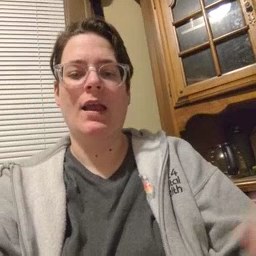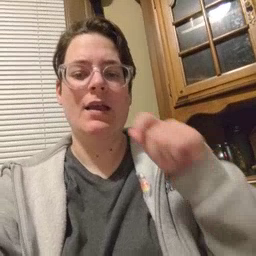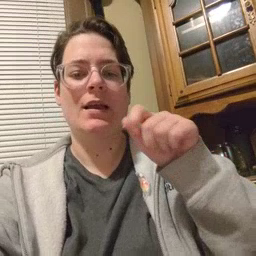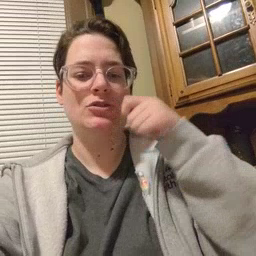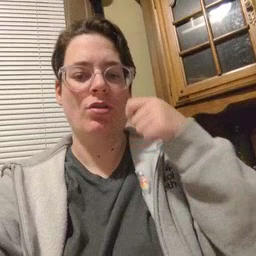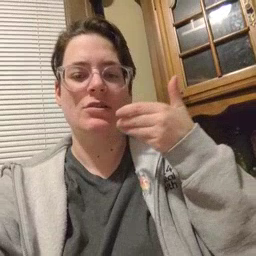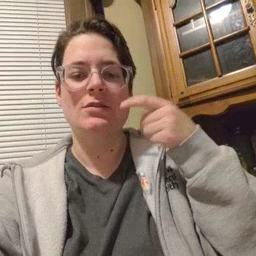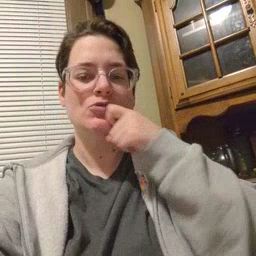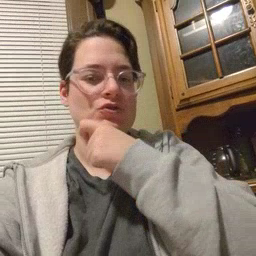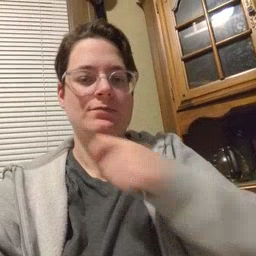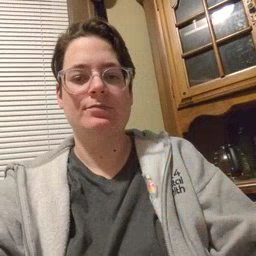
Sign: cereal